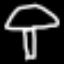
Label: mushroom